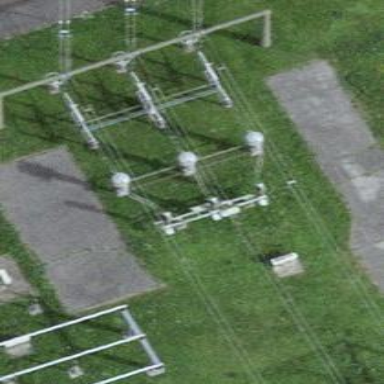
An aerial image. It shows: Switch used for power control.